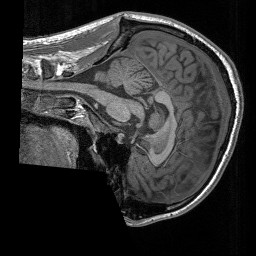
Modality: T1w
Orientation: sagittal
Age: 21
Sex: male
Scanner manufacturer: siemens
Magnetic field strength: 3 T
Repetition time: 1.56 s
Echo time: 0.00207 s